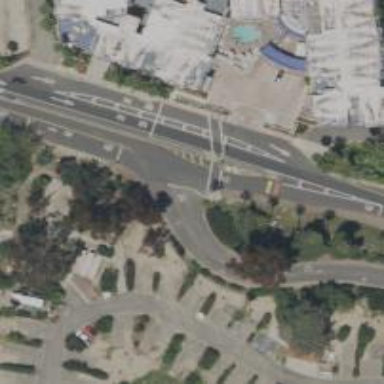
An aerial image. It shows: Crossing on the cycleway.